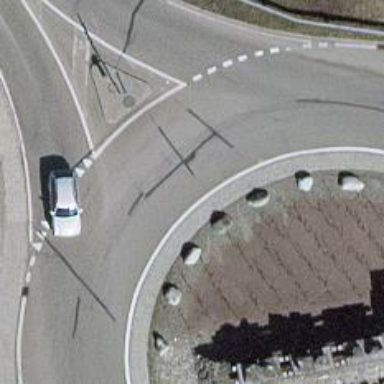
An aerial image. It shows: Block barrier.